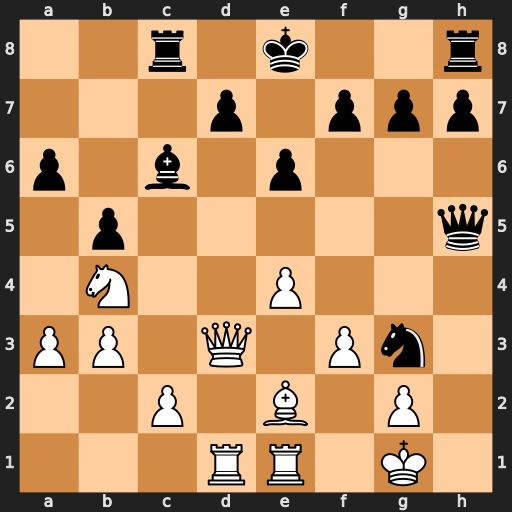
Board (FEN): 2r1k2r/3p1ppp/p1b1p3/1p5q/1N2P3/PP1Q1Pn1/2P1B1P1/3RR1K1
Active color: w
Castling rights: k
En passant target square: -
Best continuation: Qd6 Qh1+ Kf2 Nxe4+ fxe4